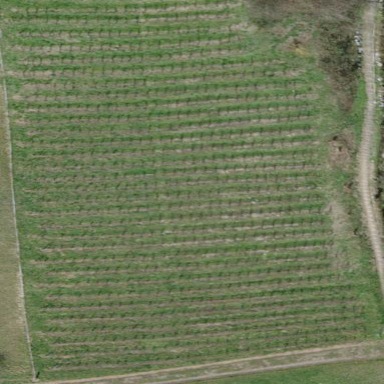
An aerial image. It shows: Vineyard growing grapes.